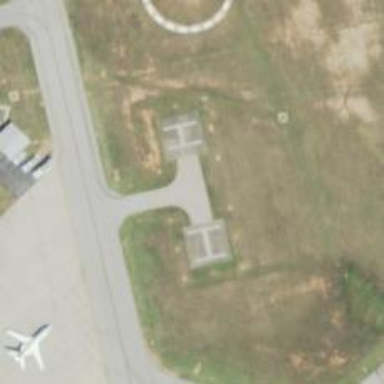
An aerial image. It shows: Image of taxiway at airport.